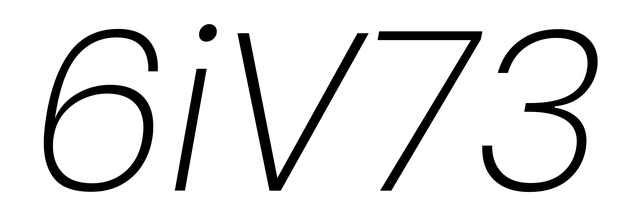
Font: Poppins-ExtraLightItalic